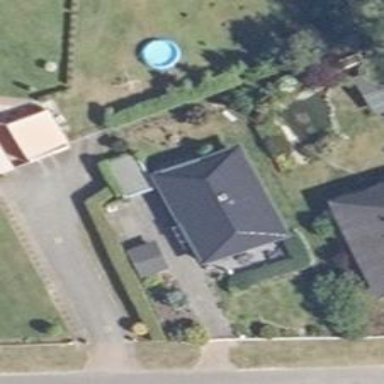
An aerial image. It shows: Detached building with hipped roof shape.